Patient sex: M
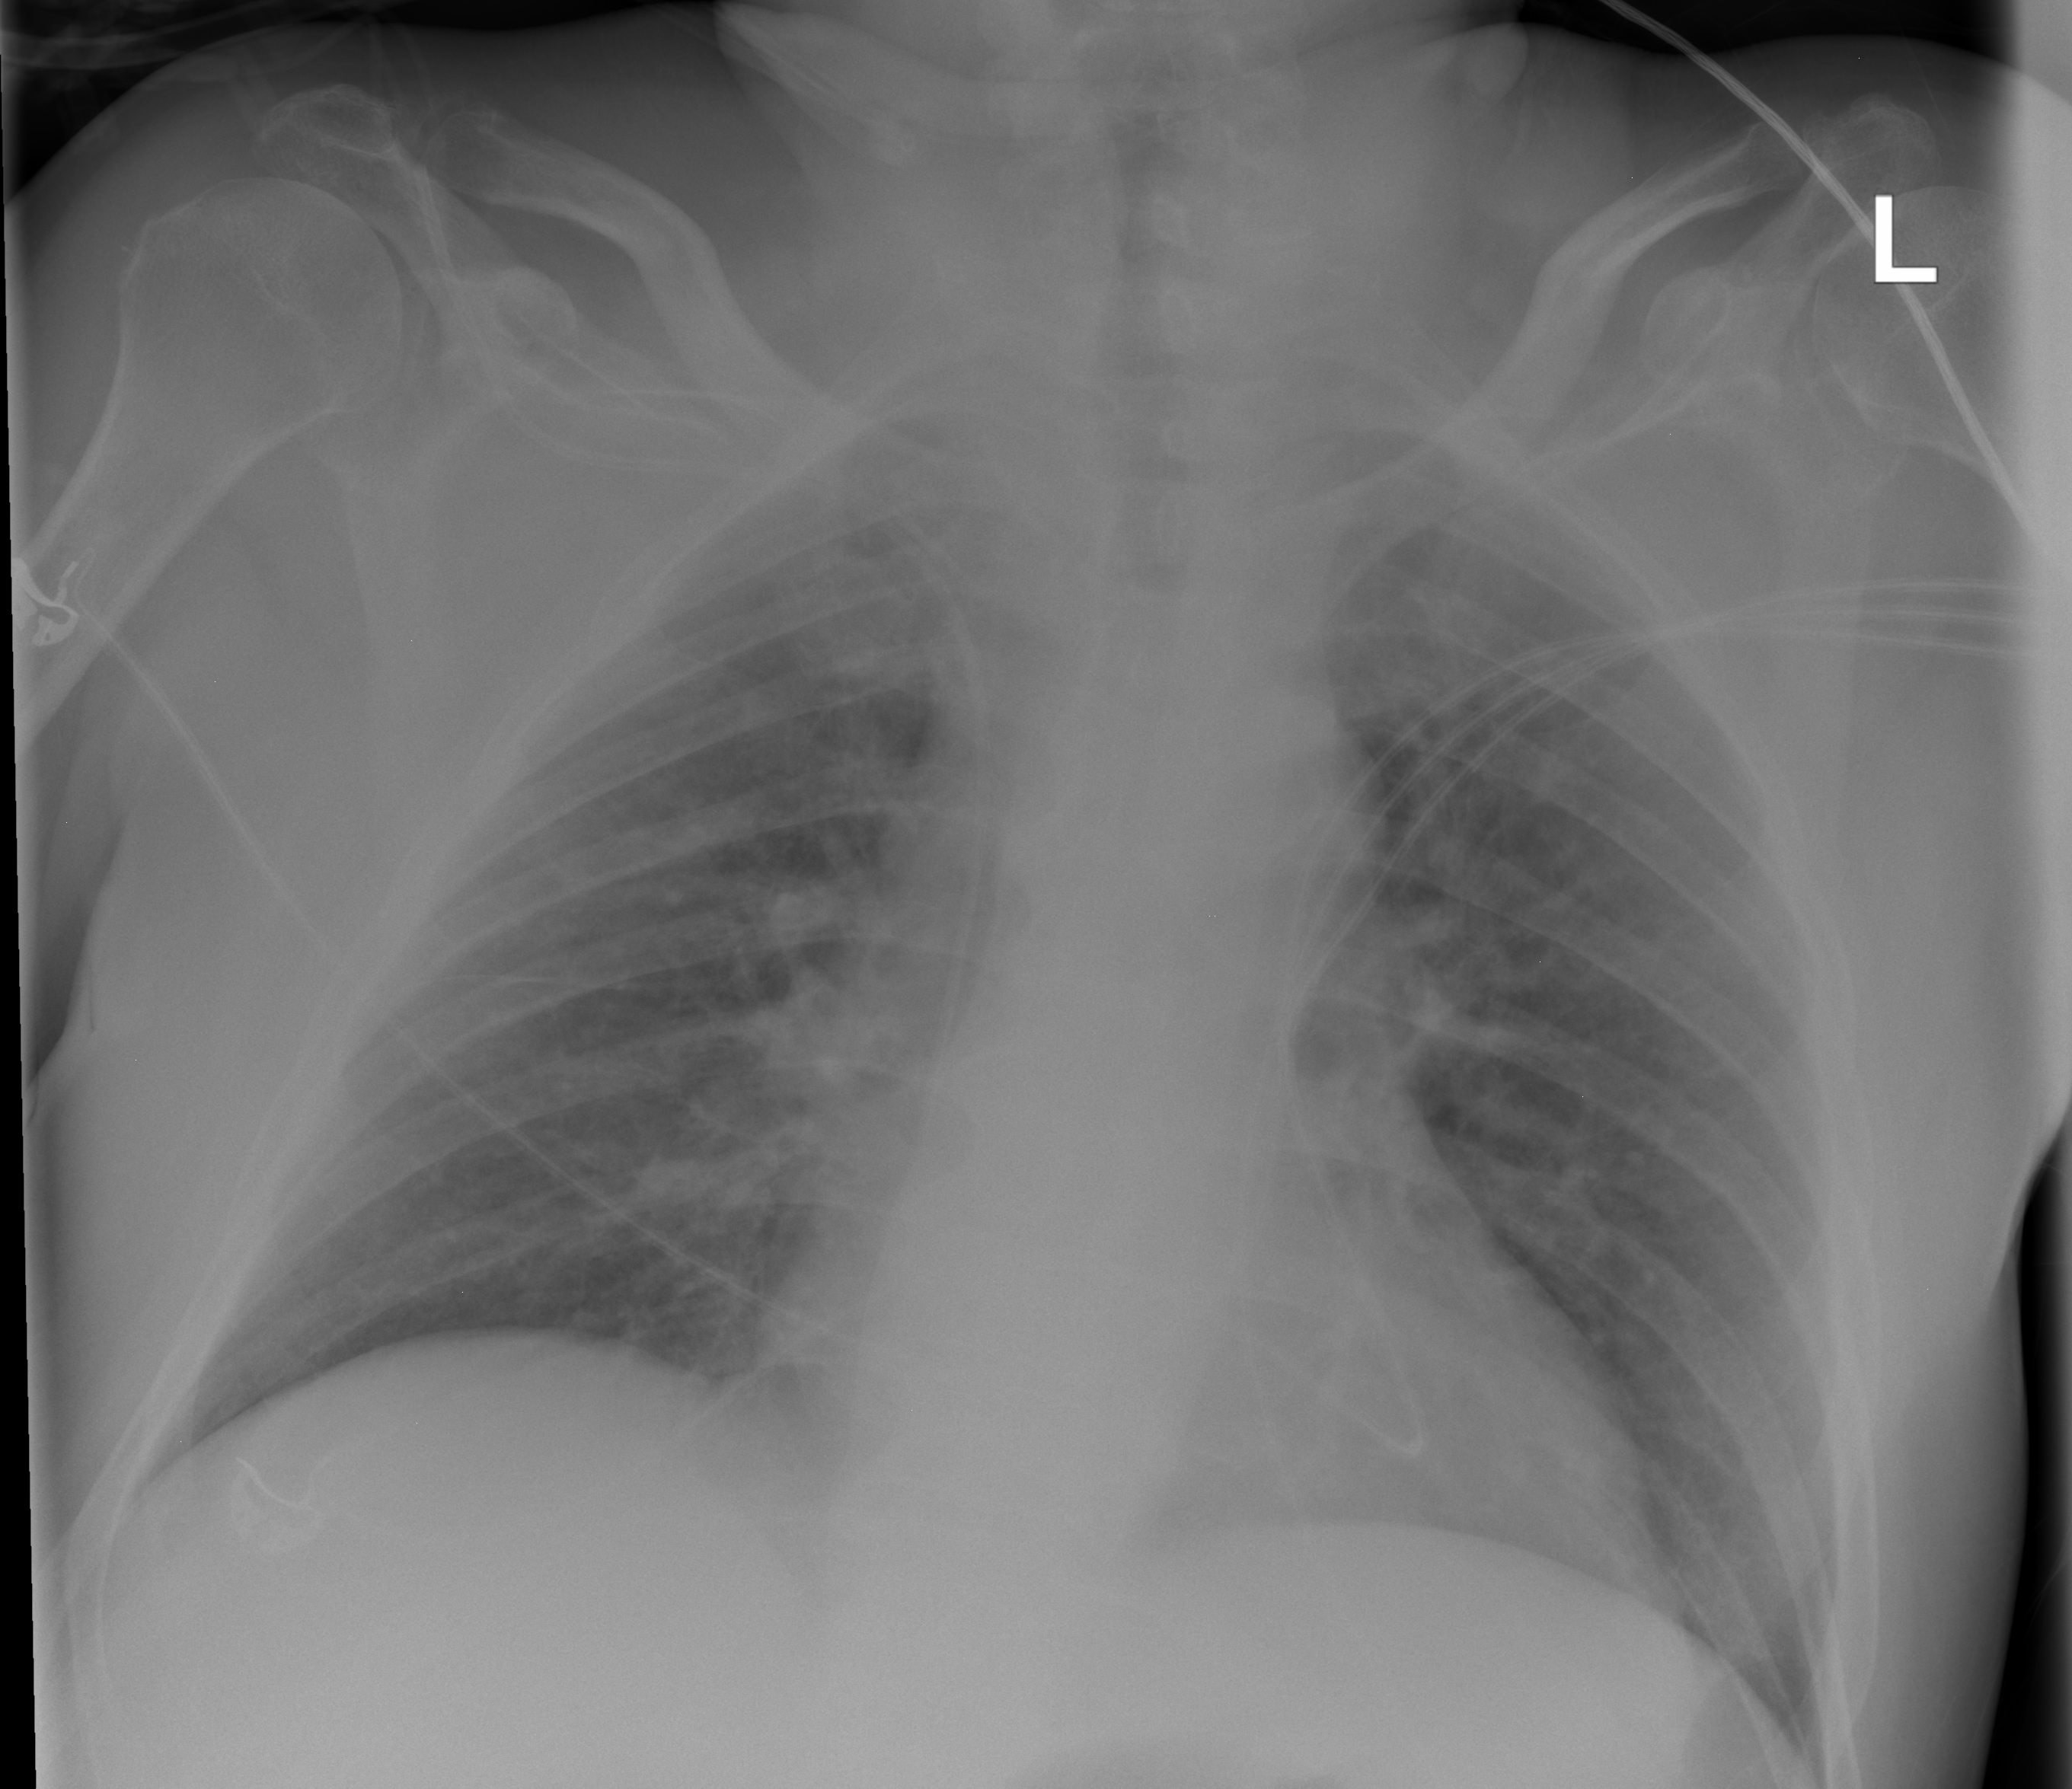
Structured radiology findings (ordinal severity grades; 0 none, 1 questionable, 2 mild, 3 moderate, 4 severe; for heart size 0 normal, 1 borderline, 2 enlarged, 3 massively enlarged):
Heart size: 0
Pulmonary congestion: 2
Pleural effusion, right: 0
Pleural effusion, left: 0
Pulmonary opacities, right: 0
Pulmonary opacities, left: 0
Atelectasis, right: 0
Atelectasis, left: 0